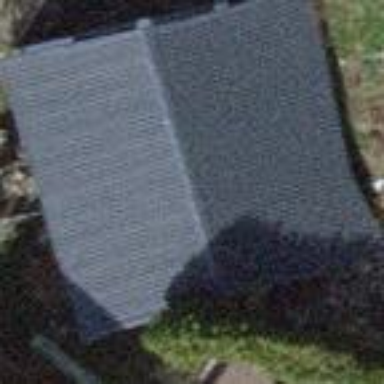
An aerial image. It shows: Hut.